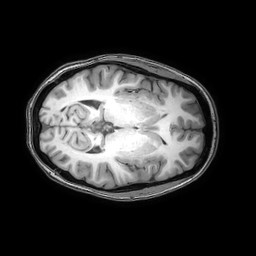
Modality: T1w
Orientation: axial
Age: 21
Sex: female
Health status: healthy
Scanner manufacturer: philips
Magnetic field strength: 3 T
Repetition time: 0.0079 s
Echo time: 0.0035 s